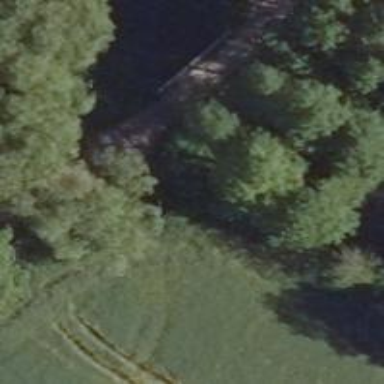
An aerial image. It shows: Track crossing bridge with grade 2 tracktype.